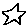
Label: star